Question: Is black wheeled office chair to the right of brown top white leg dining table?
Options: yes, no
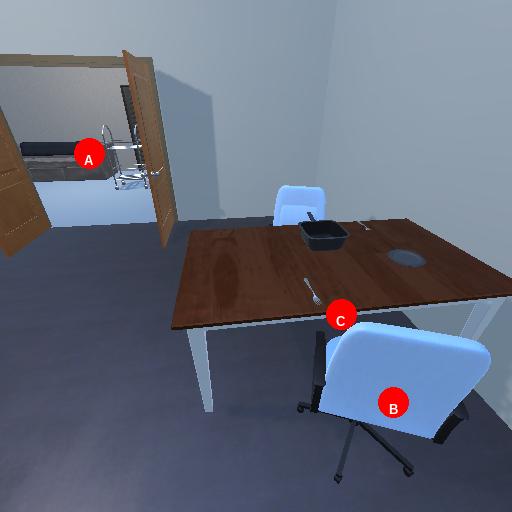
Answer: yes